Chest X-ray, PA view. Patient: 45 years old, sex F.
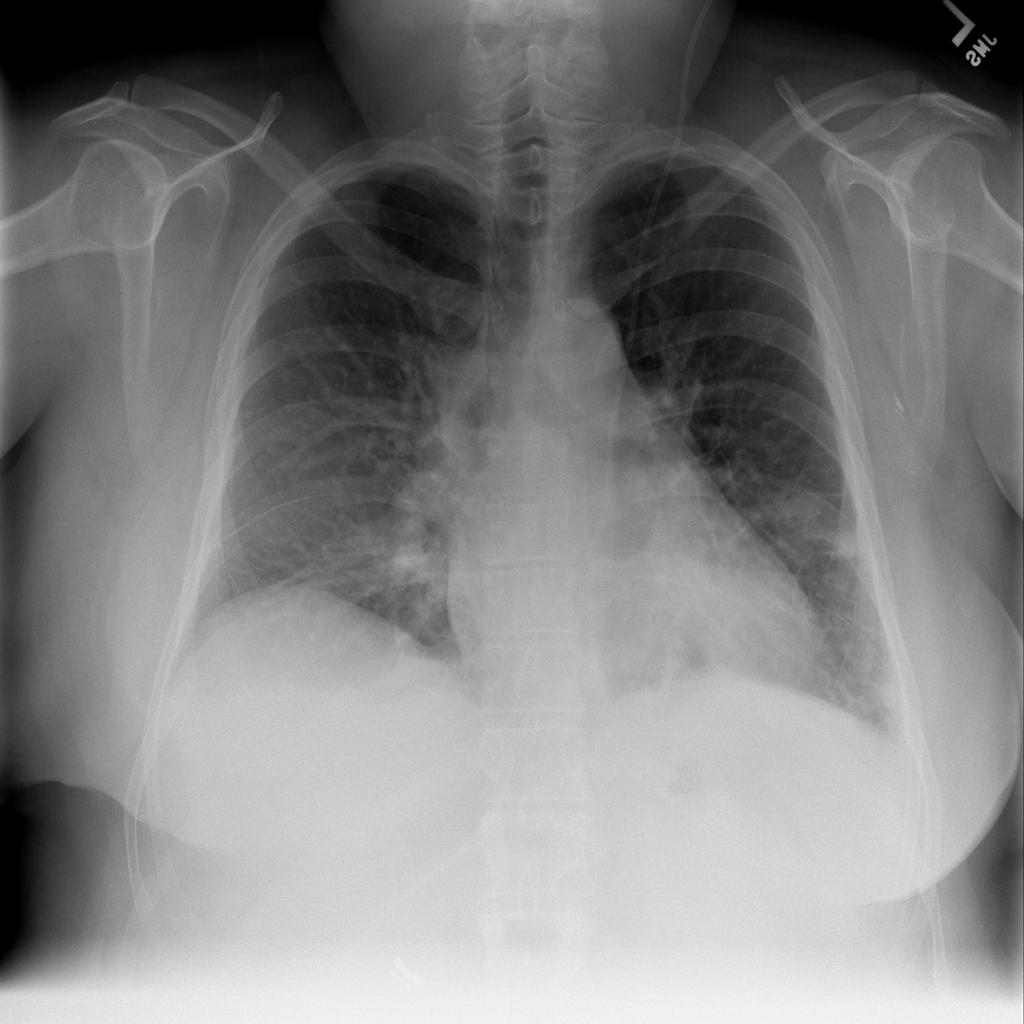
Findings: Atelectasis, Infiltration